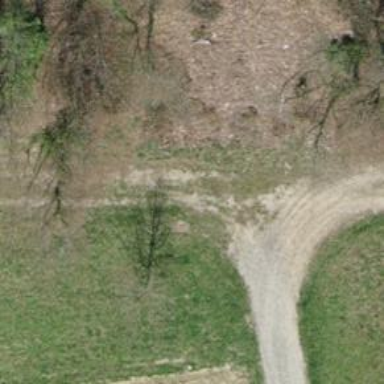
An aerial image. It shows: Grass track road with grade3 tracktype.